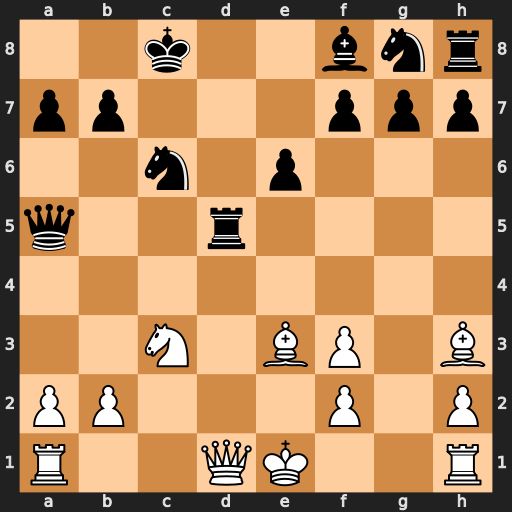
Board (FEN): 2k2bnr/pp3ppp/2n1p3/q2r4/8/2N1BP1B/PP3P1P/R2QK2R
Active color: w
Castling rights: KQ
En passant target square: -
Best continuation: Qxd5 Qxd5 Nxd5